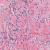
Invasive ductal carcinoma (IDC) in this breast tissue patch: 1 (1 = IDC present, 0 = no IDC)